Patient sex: F
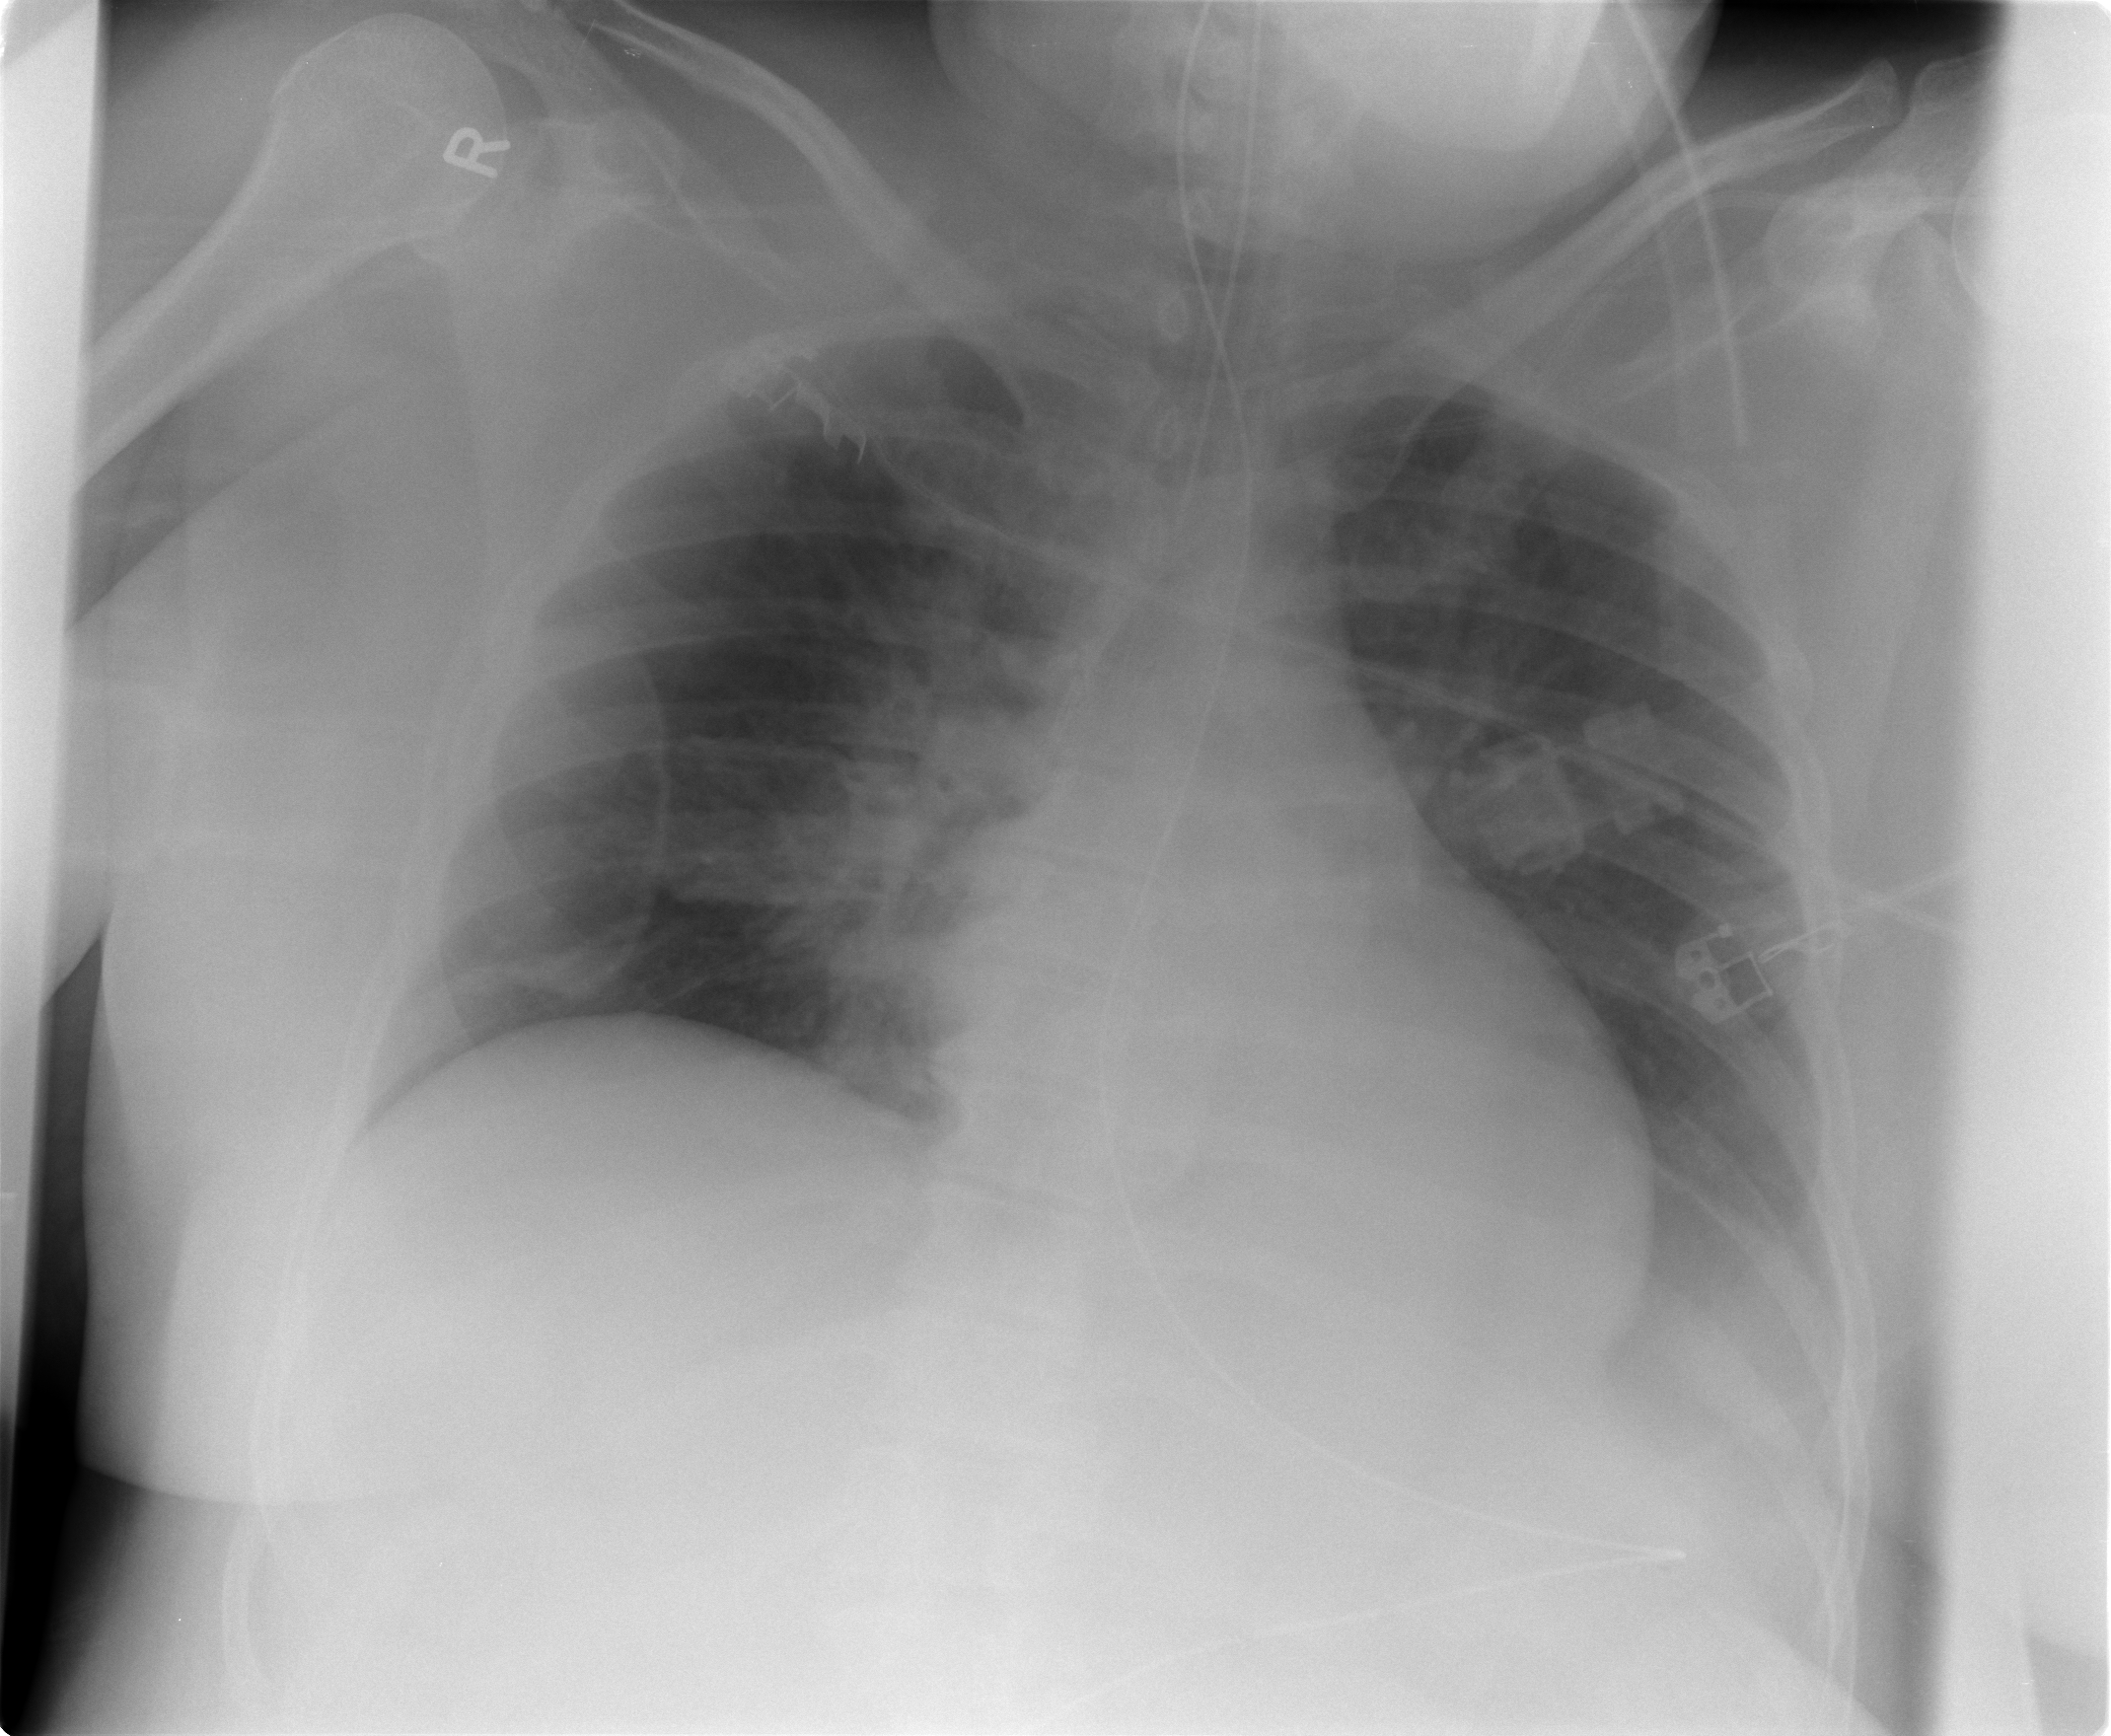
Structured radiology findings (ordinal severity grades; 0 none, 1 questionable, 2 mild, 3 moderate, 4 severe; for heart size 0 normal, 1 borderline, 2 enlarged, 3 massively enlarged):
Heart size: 2
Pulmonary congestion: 2
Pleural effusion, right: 0
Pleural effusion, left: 2
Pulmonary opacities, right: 2
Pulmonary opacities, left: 2
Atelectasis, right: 0
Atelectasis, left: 0